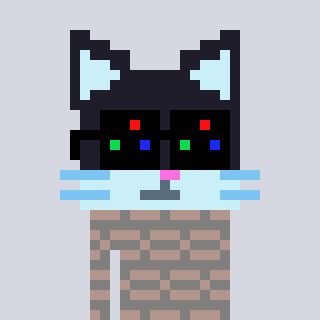
a pixel art character with square black sunglasses, a cat-shaped head and a bluegrey-colored body on a cool background